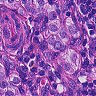
Metastatic tissue present: yes